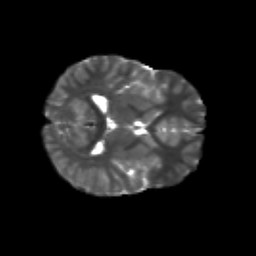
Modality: T2w
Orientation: axial
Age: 9
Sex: male
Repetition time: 9.4 s
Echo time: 0.089 s